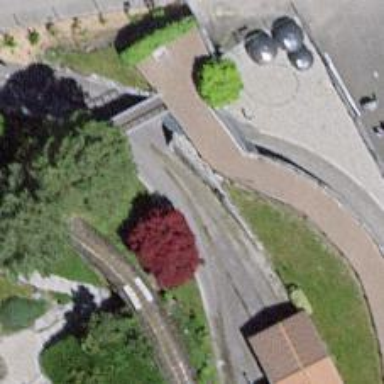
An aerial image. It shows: Miniature railway.